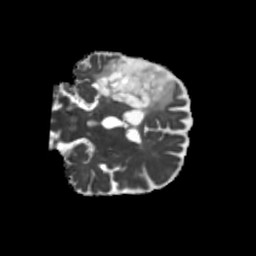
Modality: MD
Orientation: coronal
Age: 48
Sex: male
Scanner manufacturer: siemens
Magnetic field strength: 3 T
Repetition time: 5.25 s
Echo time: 0.08 s